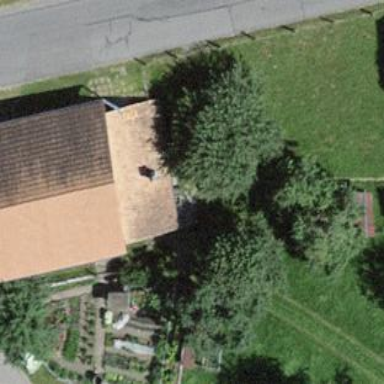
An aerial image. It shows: Barn.